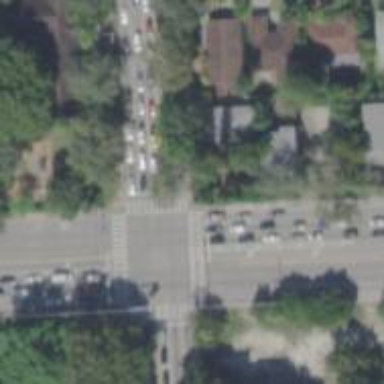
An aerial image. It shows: Marked crossing on the road.